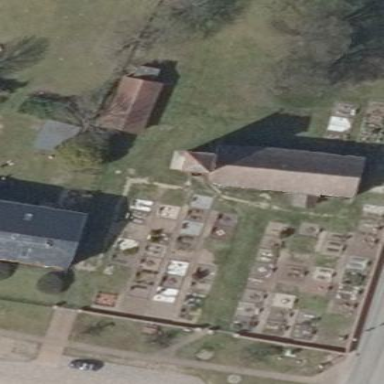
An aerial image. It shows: Cemetery.